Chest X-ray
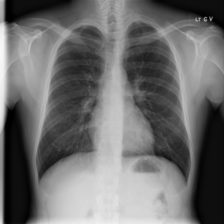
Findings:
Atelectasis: negative
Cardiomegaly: negative
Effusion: negative
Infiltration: negative
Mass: negative
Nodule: negative
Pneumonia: negative
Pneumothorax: negative
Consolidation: negative
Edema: negative
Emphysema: negative
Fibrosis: negative
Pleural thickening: negative
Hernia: negative